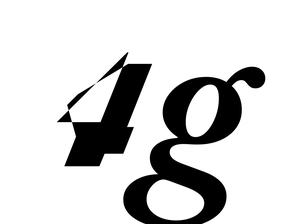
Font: LibreCaslonText-Italic_SemiBold_Italic